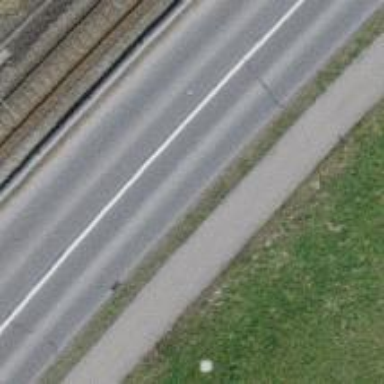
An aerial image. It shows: Asphalt road with primary classification. There is cycle track on the right side.